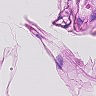
Metastatic tissue present: no